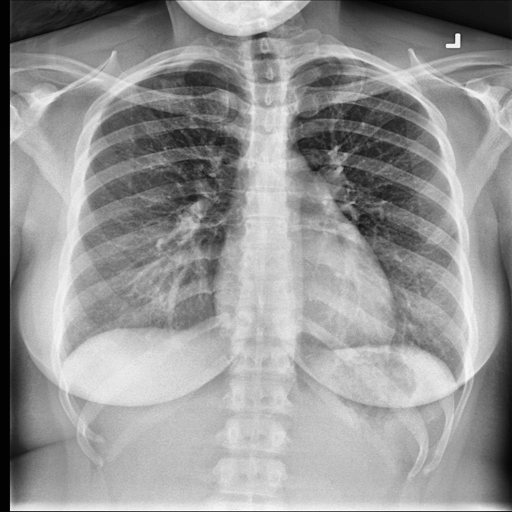
Finding: NORMAL